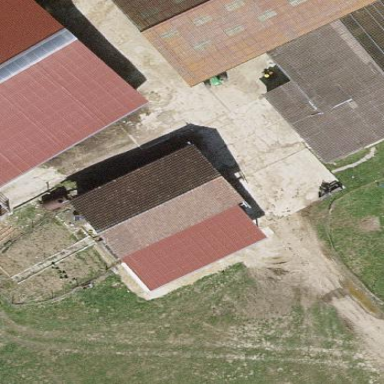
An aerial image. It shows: Building with gabled roof.